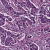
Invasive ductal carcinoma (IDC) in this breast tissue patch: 1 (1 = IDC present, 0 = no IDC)